Question: Is there possible to get current image name from SKTexture from SKSpriteNode?
I am a new in SpriteKit and I'm writing a little game. I need to detect when ninja will hit enemy. Something like this

I am doing SKAction like
'''
- (void)setUpHit
{
SKTextureAtlas *hitAtlas = [SKTextureAtlas atlasNamed:@"Ninja_hit"];
SKTexture *hit1 = [hitAtlas textureNamed:@"Ninja_hit_1"];
SKTexture *hit2 = [hitAtlas textureNamed:@"Ninja_hit_2"];
SKTexture *hit3 = [hitAtlas textureNamed:@"Ninja_hit_3"];
SKTexture *hit4 = [hitAtlas textureNamed:@"Ninja_hit_4"];
SKAction *hitAnimation = [SKAction animateWithTextures:@[hit1, hit2, hit3, hit4]
timePerFrame:0.1];
SKAction *wait = [SKAction waitForDuration:0.3];
SKAction *goBack = [SKAction animateWithTextures:@[hit1, [SKTexture textureWithImageNamed:@"Ninja"]]
timePerFrame:0.1];
self.hitAction = [SKAction sequence:@[hitAnimation, wait, goBack]];
}
'''
But hit is going only on images Ninja_hit_2.png or Ninja_hit_3.png.
So I need to detect current texture image name when i am doing intersectsNode ninja with enemy.
Now I am doing something like
'''
if ([ninja intersectsNode:node] && !self.isKilled)
{
SKTexture *currentTexture = [ninja texture];
if ([self isHit:currentTexture])
{
//kill enemy here
}
}
'''
where
'''
- (BOOL)isHit:(SKTexture *)texture
{
NSString *description = [texture description];
NSRange range = [description rangeOfString:@"'"];
NSString *textureName = [description substringFromIndex:NSMaxRange(range)];
range = [textureName rangeOfString:@"'"];
textureName = [textureName substringToIndex:NSMaxRange(range) - 1];
if ([textureName isEqualToString:@"Ninja_hit_2.png"] ||
[textureName isEqualToString:@"Ninja_hit_3.png"])
{
return YES;
}
return NO;
}
'''
I know that is not correct, but I can't find how to take current texture name or doing it correctly. Could you help me?
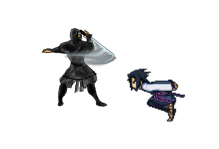
Answer: Hmm my strategy would be this:
On your ninja class have a property for your textures. Keep them around
'''
@property (nonatomic, strong) NSArray * hitTextures;
'''
Then store the hit textures (note this is a lazy loading getter method)
'''
-(NSArray *)hitTextures{
if (_hitTextures == nil){
SKTexture *hit1 = [SKTexture textureWithImageNamed:@"Ninja_hit_1"];
SKTexture *hit2 = [SKTexture textureWithImageNamed:@"Ninja_hit_2"];
SKTexture *hit3 = [SKTexture textureWithImageNamed:@"Ninja_hit_3"];
SKTexture *hit4 = [SKTexture textureWithImageNamed:@"Ninja_hit_4"];
_hitTextures = @[hit1, hit2, hit3, hit4];
}
return _hitTextures;
}
'''
Note that we don't need to make the 'SKTextureAtlas' object explicitly:
> When loading the texture data, Sprite Kit searches the app bundle for an image file with the specified filename. If a matching image file cannot be found, Sprite Kit searches for the texture in any texture atlases stored in the app bundle. If the specified image does not exist anywhere in the bundle, Sprite Kit creates a placeholder texture image.
Use this texture array to fill in your 'SKAction'
'''
SKAction *hitAnimation = [SKAction animateWithTextures:self.hitTextures
timePerFrame:0.1];
'''
This allows you do change your '-isHit' method like so:
'''
- (BOOL)isHit:(SKTexture *)texture
{
NSUInteger index = [self.hitTextures indexOfObject:texture];
if (index == 1 ||
index == 2)
{
return YES;
}
return NO;
}
'''
This way you don't rely on an implementation detail of the '-description' method that is subject to change.